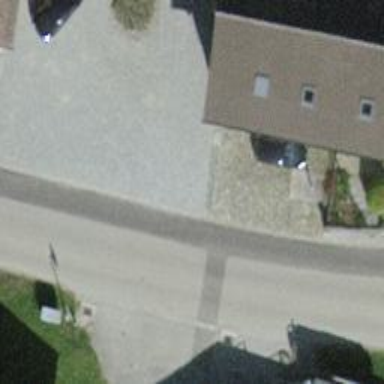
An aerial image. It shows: Unclassified road with paved surface.